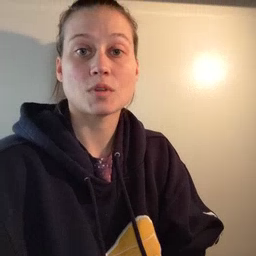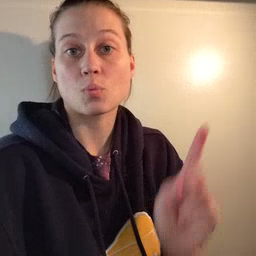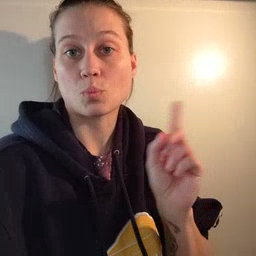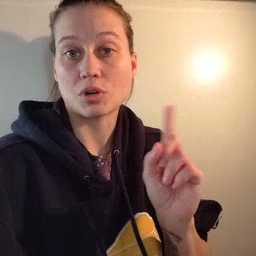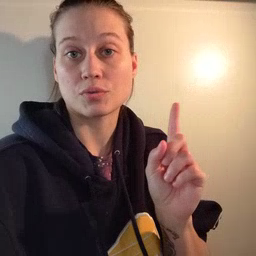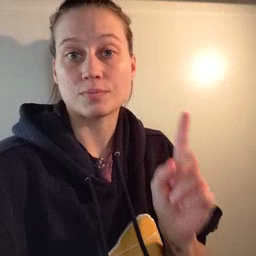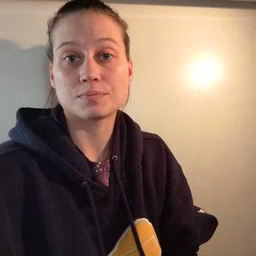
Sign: where